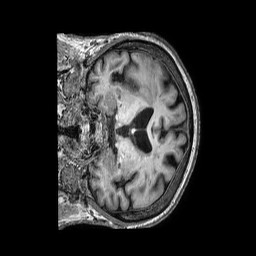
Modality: T1w
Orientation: coronal
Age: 71
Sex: male
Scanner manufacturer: philips
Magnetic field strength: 3 T
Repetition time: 0.006724 s
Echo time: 0.003055 s